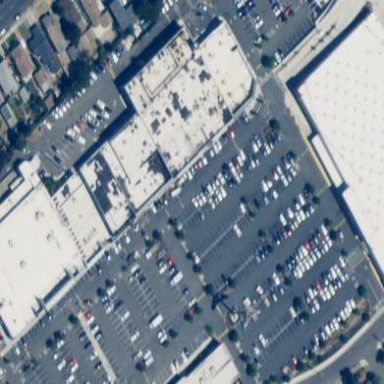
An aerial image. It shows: Retail area.